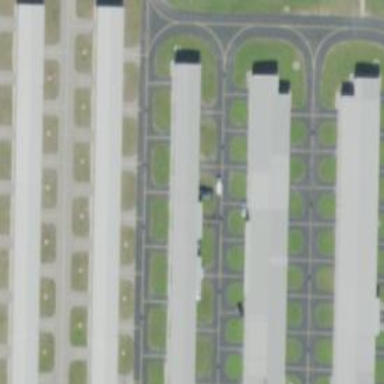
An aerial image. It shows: View of taxiway at the airport.